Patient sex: M
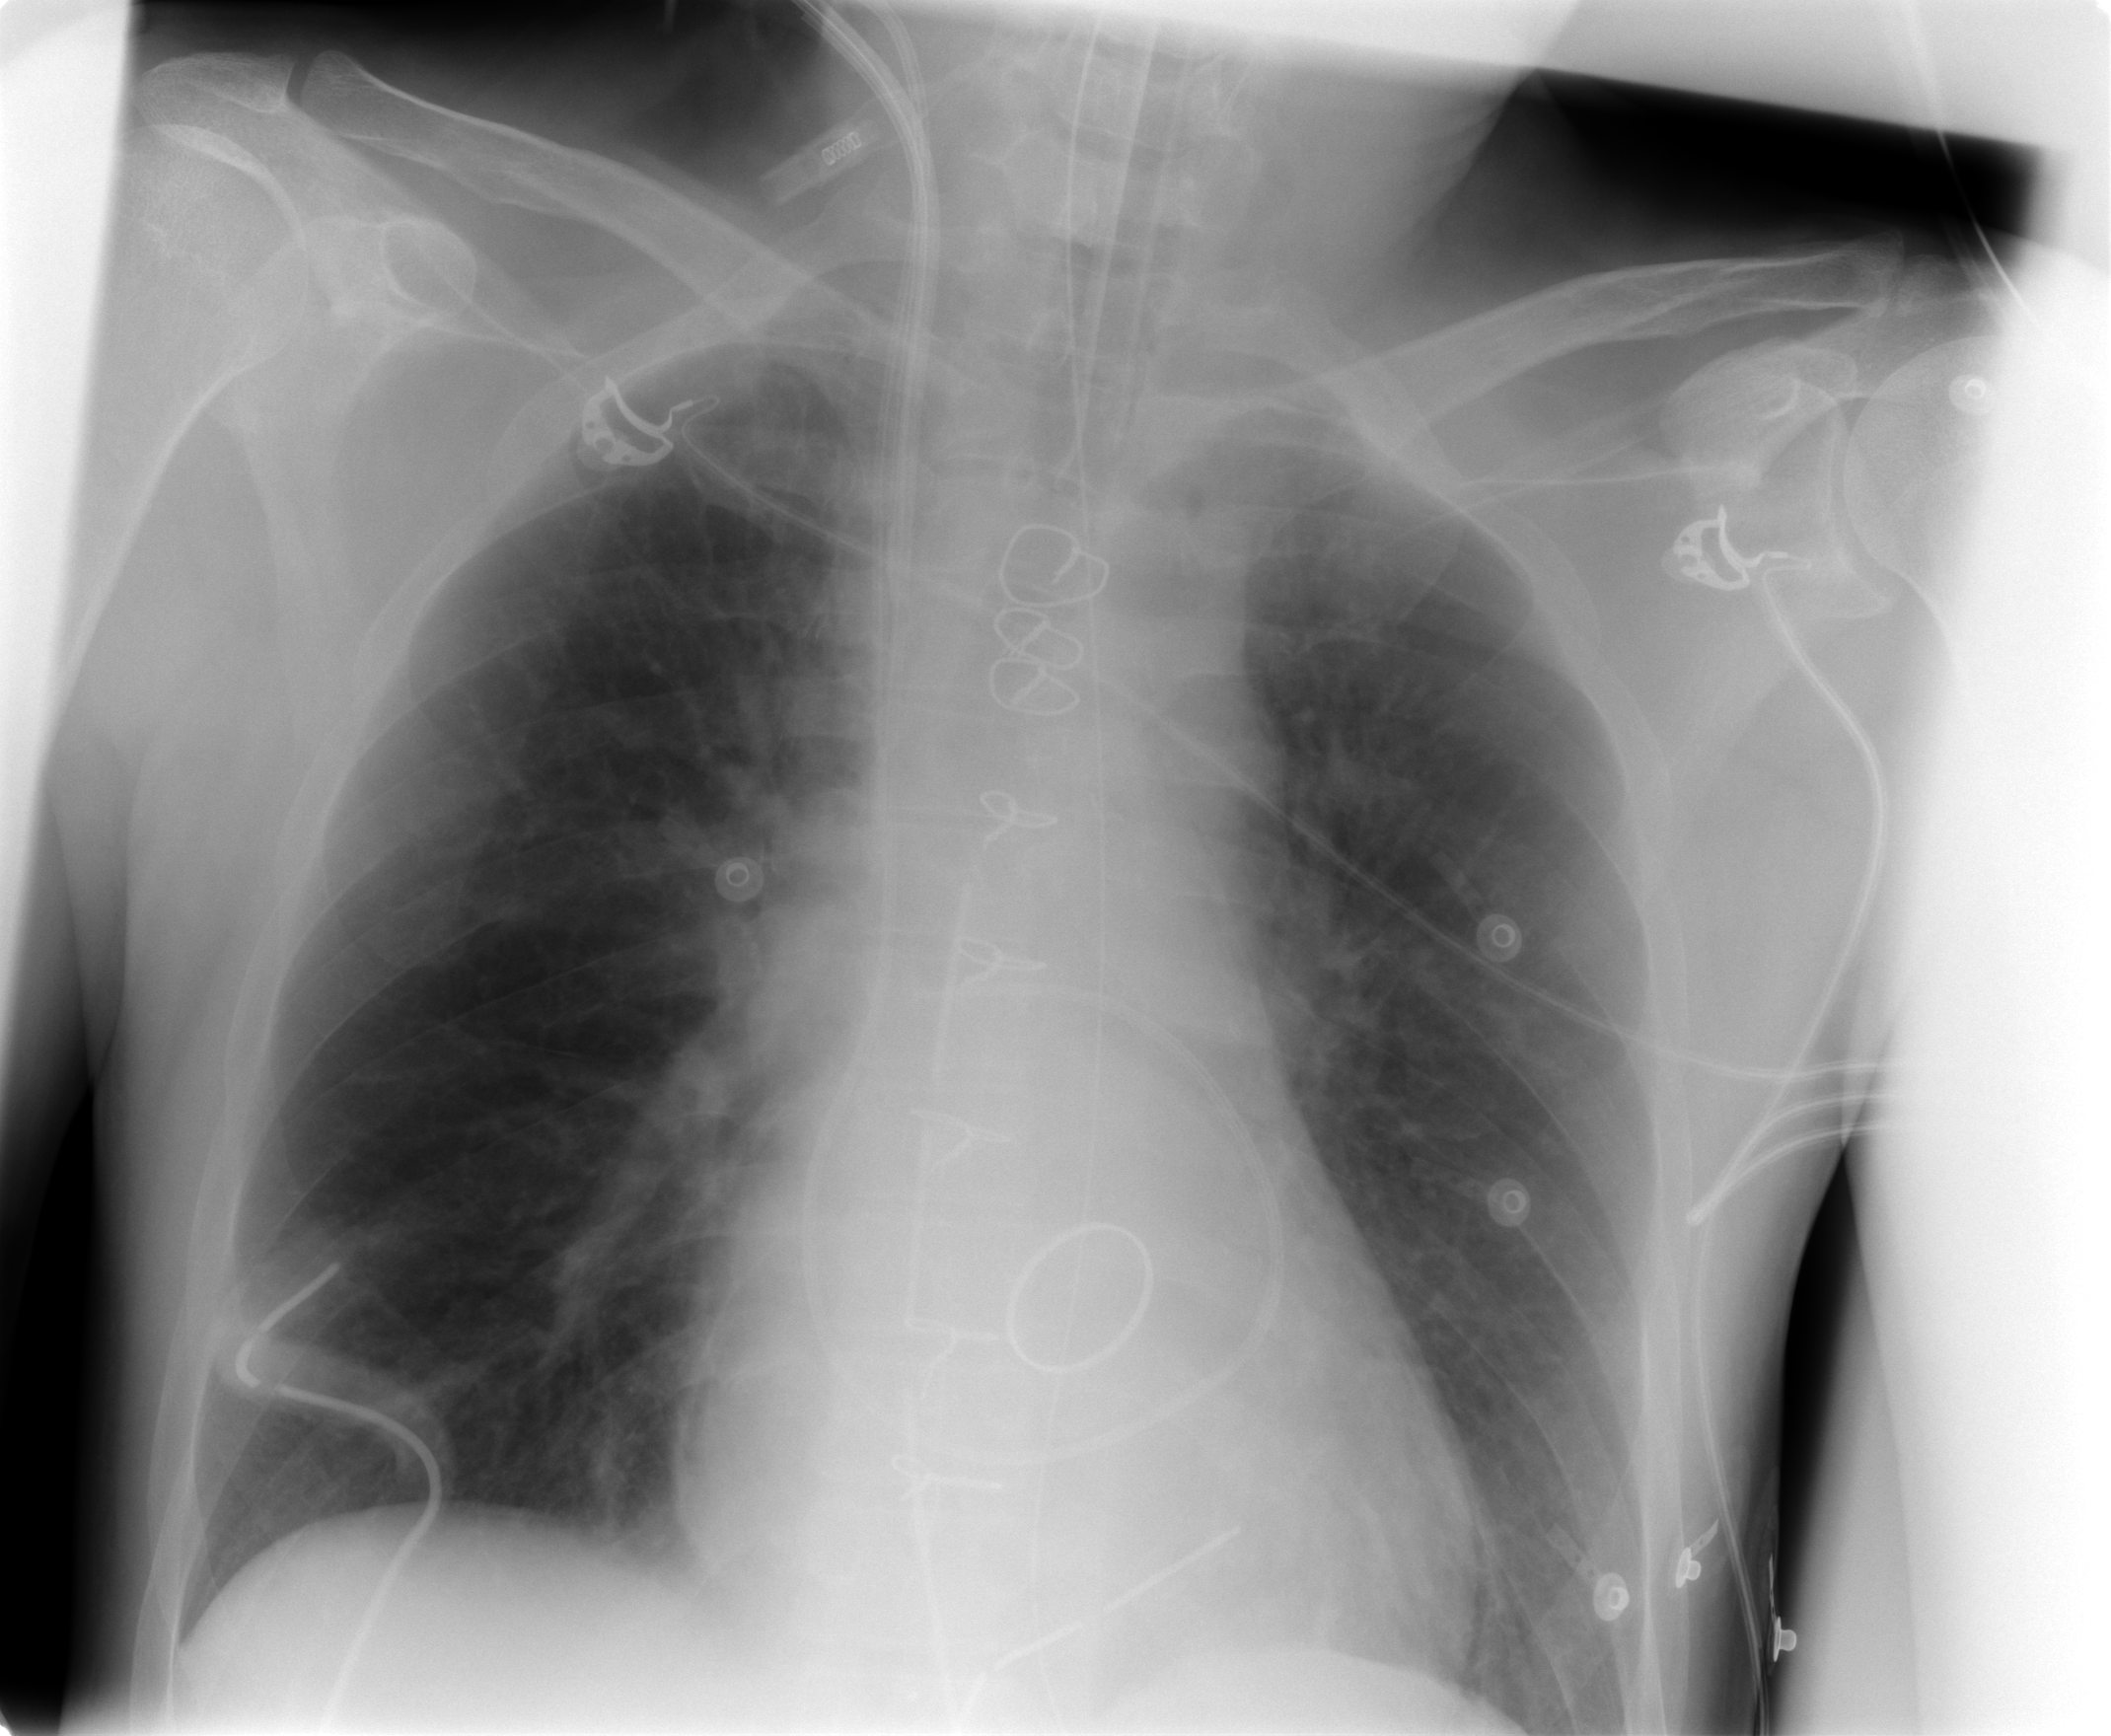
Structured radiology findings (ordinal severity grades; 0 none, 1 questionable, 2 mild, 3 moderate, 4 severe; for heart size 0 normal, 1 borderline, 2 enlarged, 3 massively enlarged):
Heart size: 0
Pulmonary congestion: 2
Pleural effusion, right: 0
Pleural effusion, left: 0
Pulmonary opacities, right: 0
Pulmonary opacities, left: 0
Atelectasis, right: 2
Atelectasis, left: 0